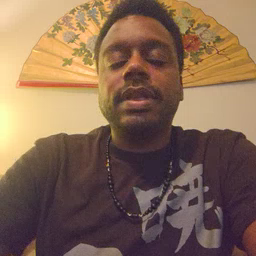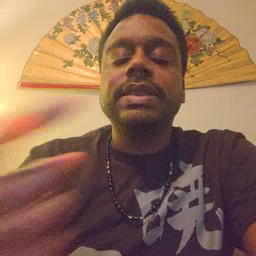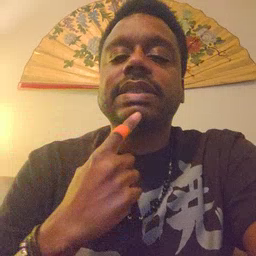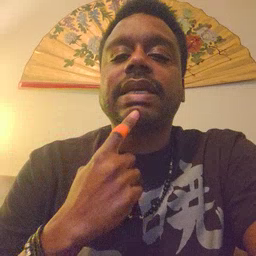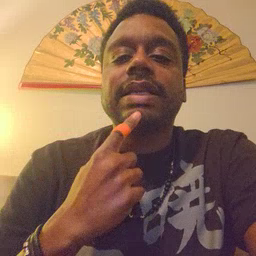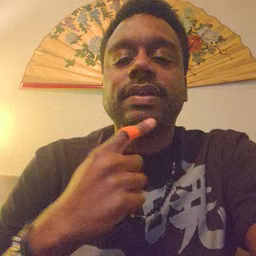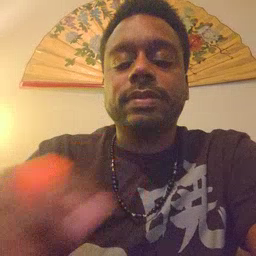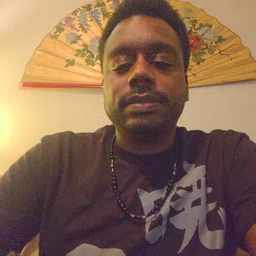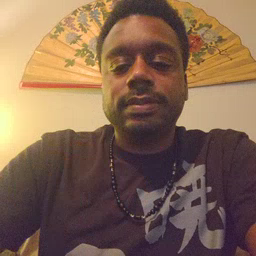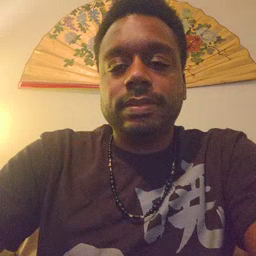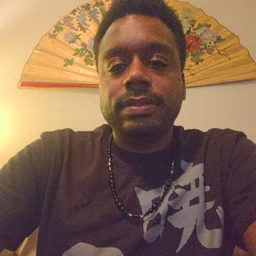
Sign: say